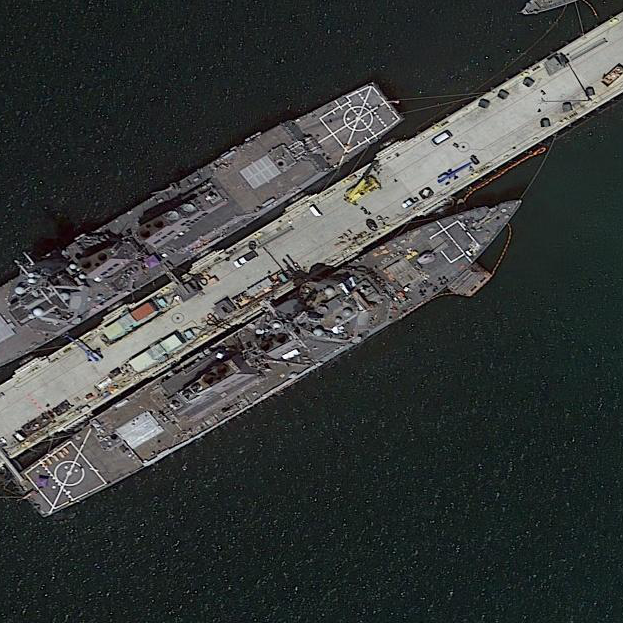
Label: Arleigh_Burke-class_destroyer